Question: There are some plugins to make pintrest style columns that are basically calculating where to place the divs with unique absolute positioning for every element. My design is more simple and I would think there should be a css3 solution...
Can you make every other column pushed down like 20px? The design is responsive so depending on browser size will depend on how many columns there are so I would not just want to wrap every column in a div and move it down...
<URL>
'''
$('.container div').each(function() {
if($(this).prev().length > 0) {
if($(this).position().top != $(this).prev().position().top) return false;
listInRow++;
}
else {
listInRow++;
}
});
'''
so somehow in my fiddle I would need a way to calculate the number of divs in the first row only and position every other element / row downward just a bit just like in this pic below

Is there any way to do this simply or would I still need to use something like masonry or another pintrest style reproducing library?
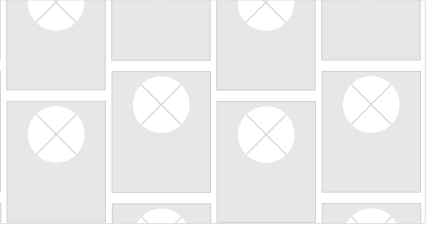
Answer: <URL>
BOOYA! Cant say how excited I was to find this. My calculation script wont work to find the number of elements on the first row which I need but it all works without any JS to at least position the elements!